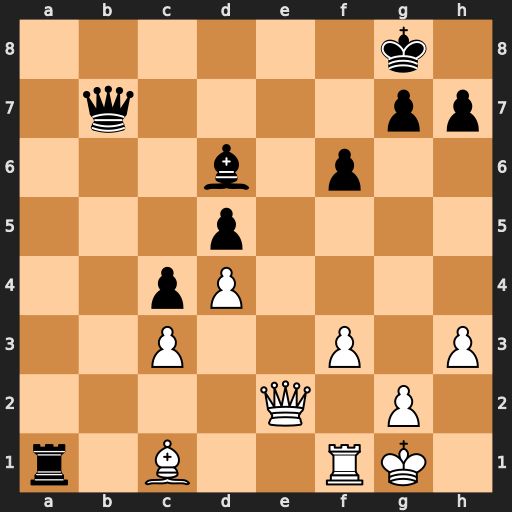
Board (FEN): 6k1/1q4pp/3b1p2/3p4/2pP4/2P2P1P/4Q1P1/r1B2RK1
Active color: w
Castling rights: -
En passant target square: -
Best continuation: Qe6+ Kf8 Qxd6+